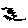
Label: zigzag